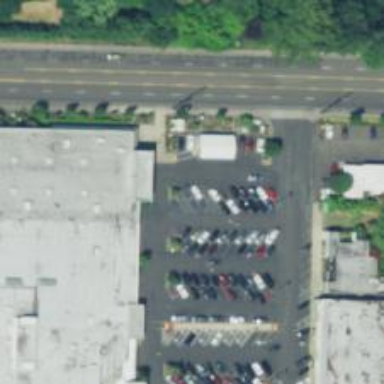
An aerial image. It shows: Parking space.